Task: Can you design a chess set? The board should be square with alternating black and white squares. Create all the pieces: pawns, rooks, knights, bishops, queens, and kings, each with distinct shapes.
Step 4523:
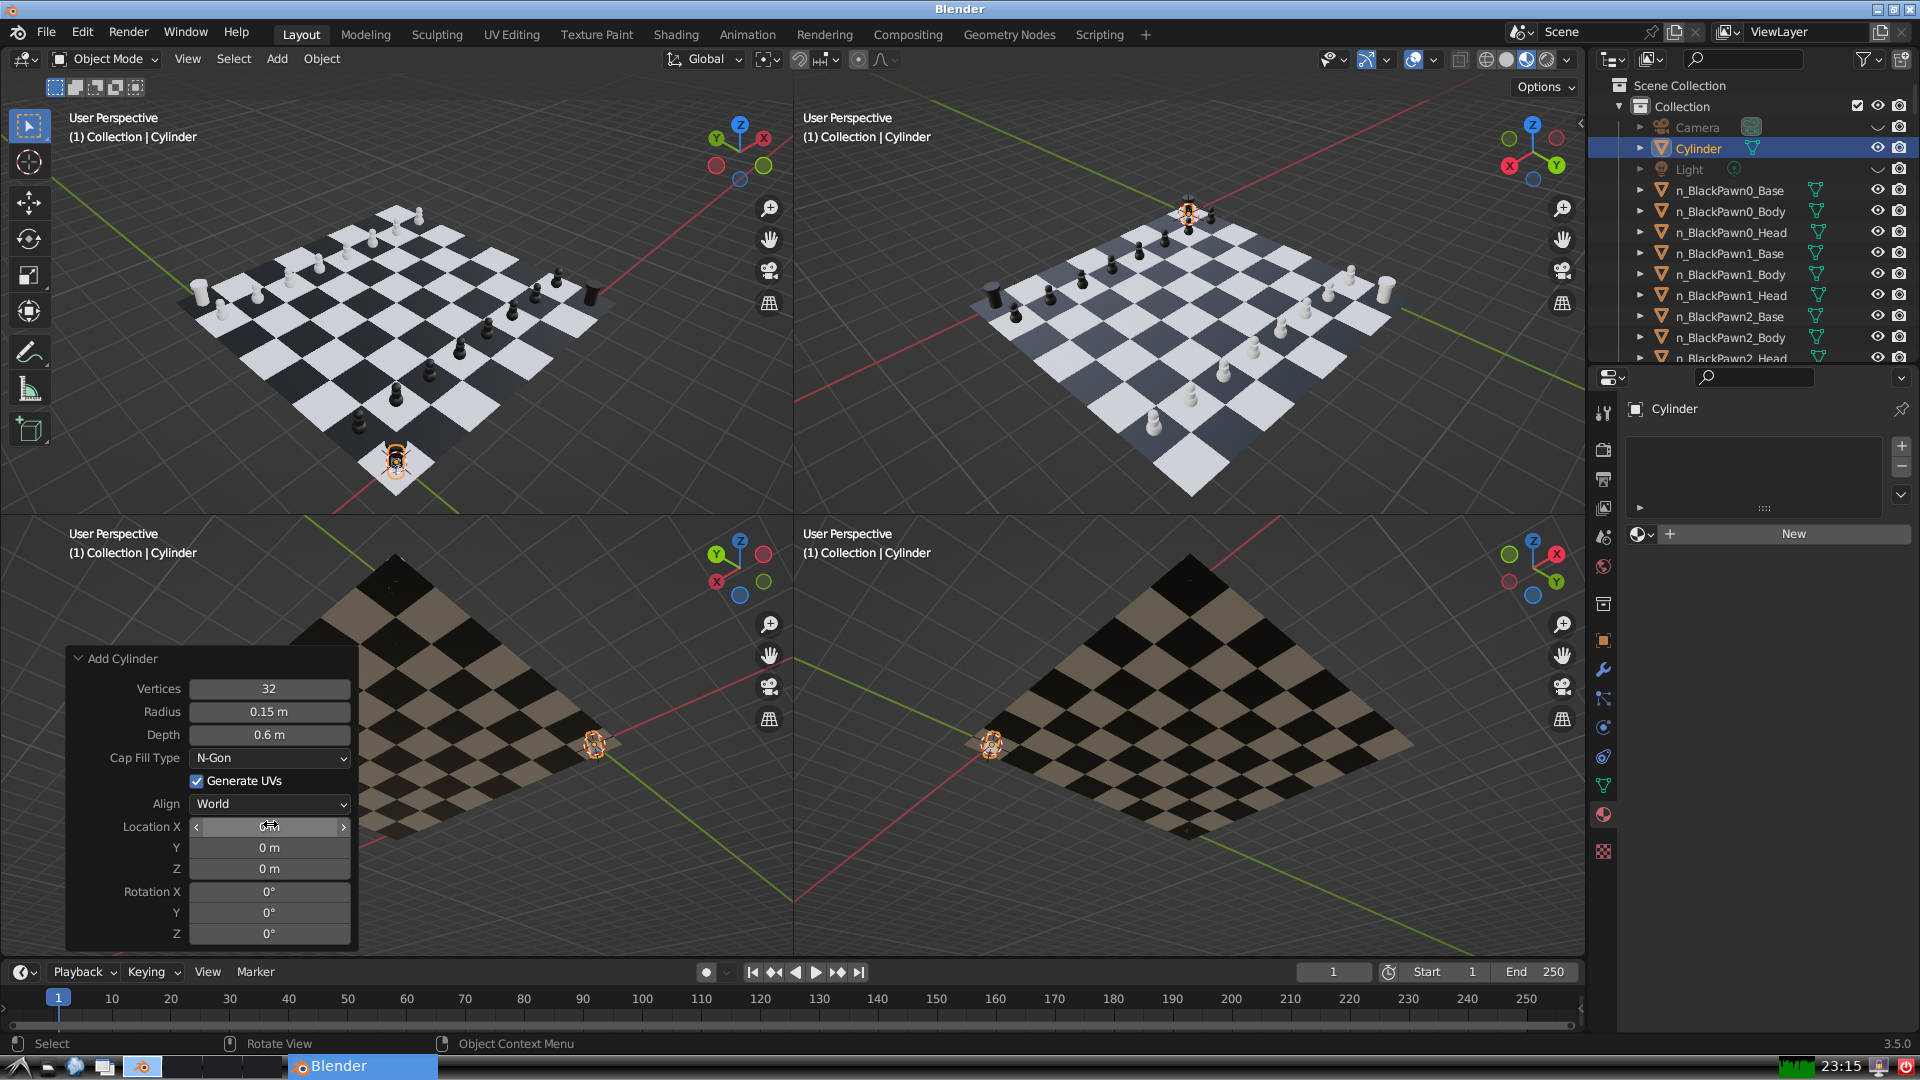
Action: click: no